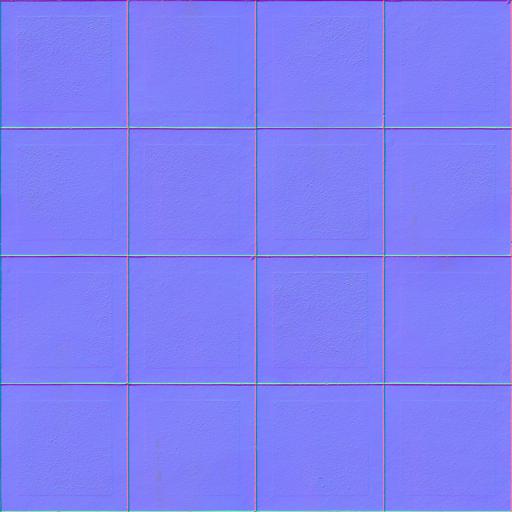
clean floor outdoor smooth tiled tiles